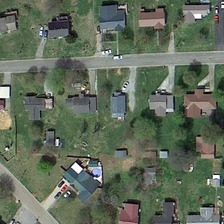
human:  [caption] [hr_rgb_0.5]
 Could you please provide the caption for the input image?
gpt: some buildings and green trees are in a medium residential area .

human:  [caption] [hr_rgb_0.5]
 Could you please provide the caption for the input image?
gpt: some buildings and green trees are in a medium residential area .

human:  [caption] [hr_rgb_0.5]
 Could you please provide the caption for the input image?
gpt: some buildings and green trees are in a medium residential area .

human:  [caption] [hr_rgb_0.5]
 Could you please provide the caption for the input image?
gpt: some buildings and green trees are in a medium residential area .

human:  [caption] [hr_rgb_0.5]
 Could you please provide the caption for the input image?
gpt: some buildings and green trees are in a medium residential area .